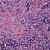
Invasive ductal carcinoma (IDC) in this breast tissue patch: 1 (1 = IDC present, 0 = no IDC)